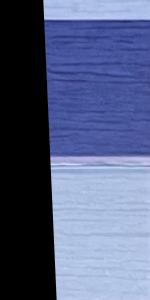
Label: Empty